Interaction volume radius: 10 \u00c5
Interaction volume height: 15 \u00c5
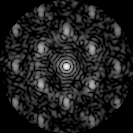
Disorder parameter: 0.5216